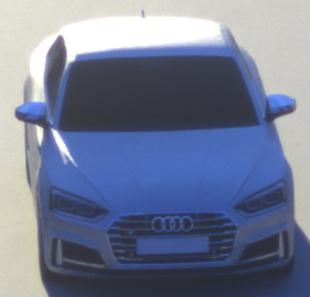
Make: Audi
Model: S5 Sportback
Detailed model: 8T Facelift
Model produced from: 2011
Model produced until: 2016
Doors: 5
Color: white
Road condition: dry road
Daytime: sunrise or sunset
Contrast: medium contrast